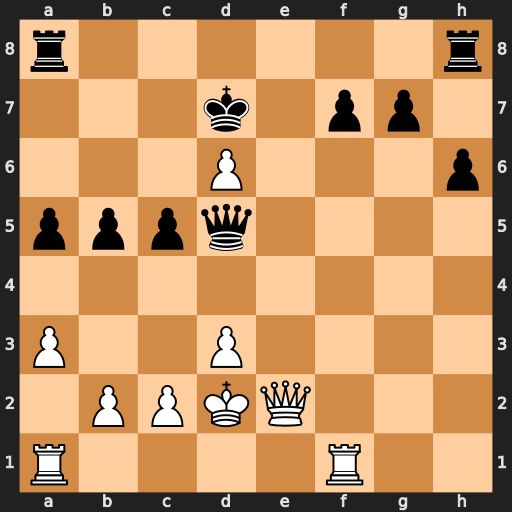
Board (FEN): r6r/3k1pp1/3P3p/pppq4/8/P2P4/1PPKQ3/R4R2
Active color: w
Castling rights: -
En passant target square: -
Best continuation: Qe7+ Kc6 Qc7#